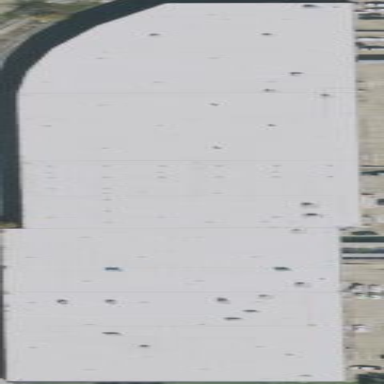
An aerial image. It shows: Warehouse building.